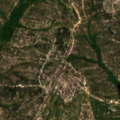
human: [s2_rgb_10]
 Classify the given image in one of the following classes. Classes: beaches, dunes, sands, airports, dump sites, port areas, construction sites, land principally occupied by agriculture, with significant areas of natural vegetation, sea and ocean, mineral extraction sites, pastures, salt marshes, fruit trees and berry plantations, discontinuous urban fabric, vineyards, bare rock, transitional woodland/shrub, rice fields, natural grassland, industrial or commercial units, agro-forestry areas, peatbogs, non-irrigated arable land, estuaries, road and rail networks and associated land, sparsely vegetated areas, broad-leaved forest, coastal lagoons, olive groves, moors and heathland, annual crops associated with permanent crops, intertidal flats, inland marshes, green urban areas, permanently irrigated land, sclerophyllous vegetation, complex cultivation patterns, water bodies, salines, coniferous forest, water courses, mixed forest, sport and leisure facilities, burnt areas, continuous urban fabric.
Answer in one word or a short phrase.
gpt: pastures, broad-leaved forest, transitional woodland/shrub